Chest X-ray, AP view. Patient: 67 years old, sex M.
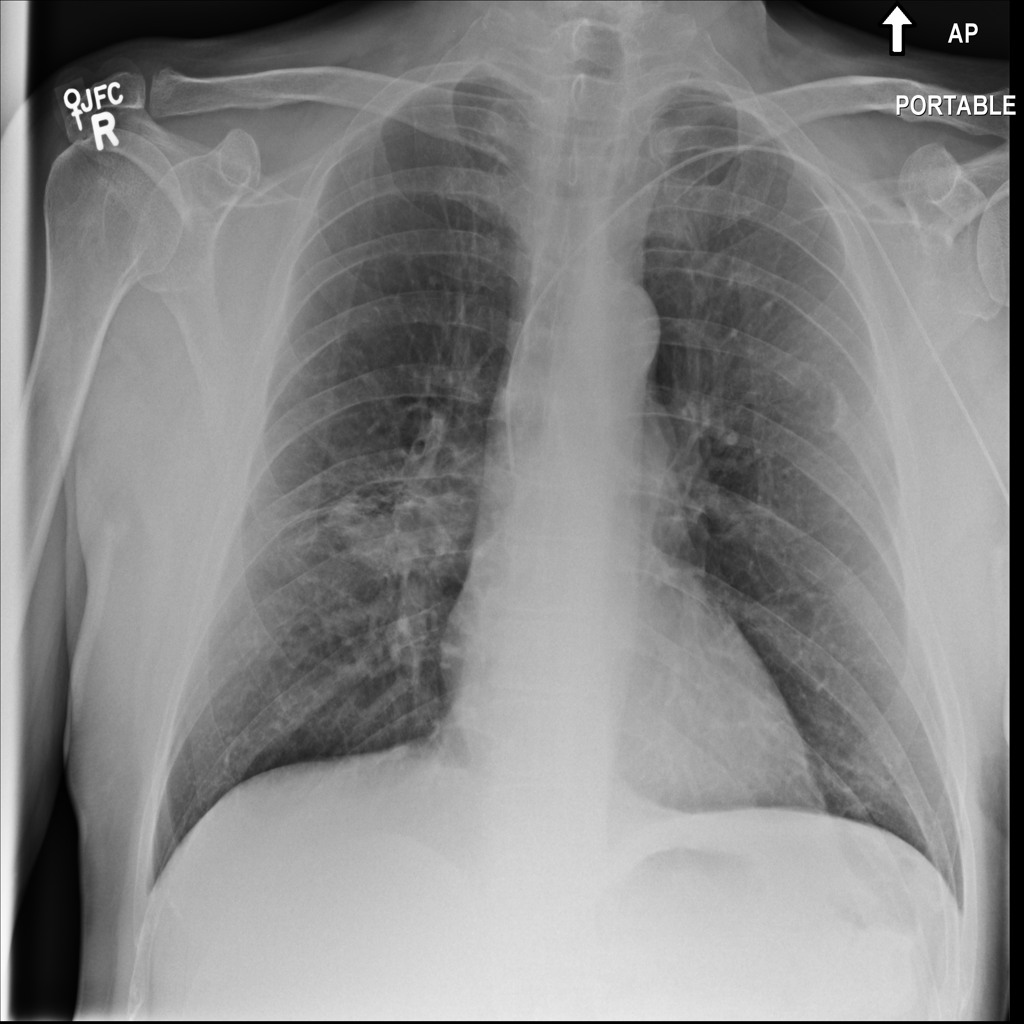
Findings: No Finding